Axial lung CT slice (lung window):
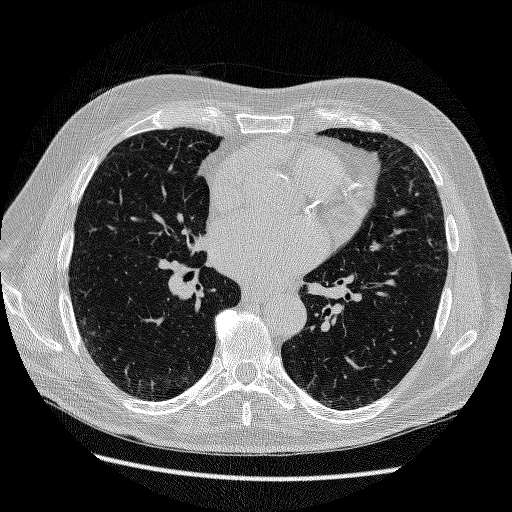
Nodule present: no